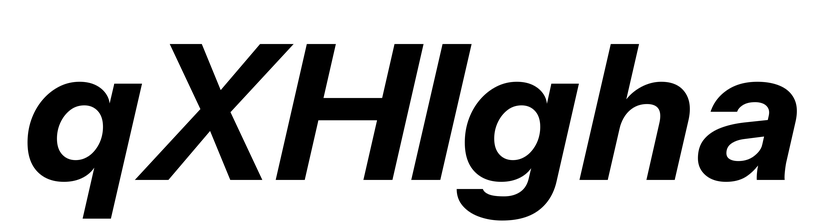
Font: InstrumentSans-Italic_Bold_Italic